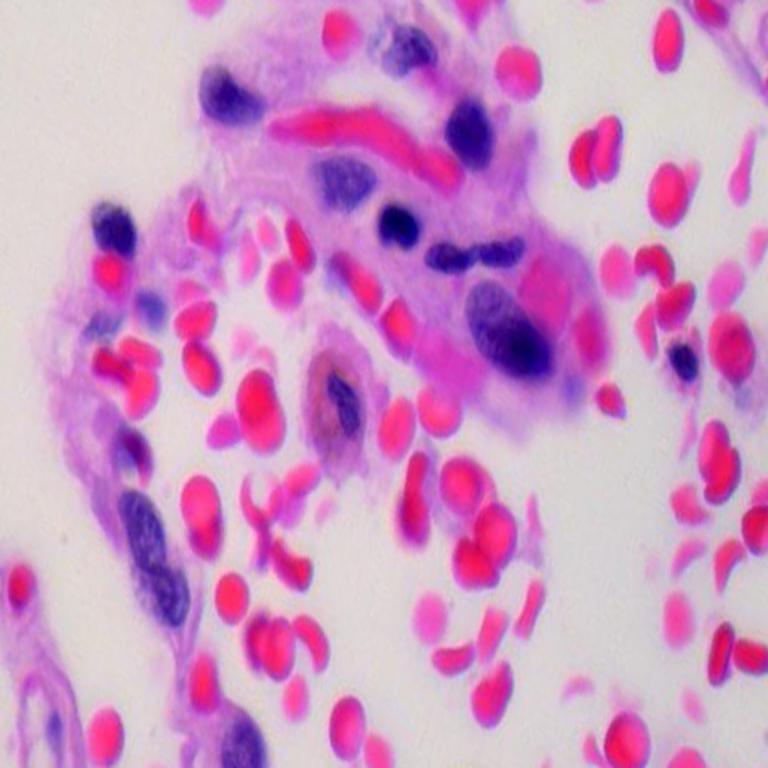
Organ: lung
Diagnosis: benign